Here is the time-frequency representation (spectrogram) of a rolling-element bearing's vibration measurement. Determine the bearing's health state. Answer with exactly one of: normal, inner_race, outer_race, ball.
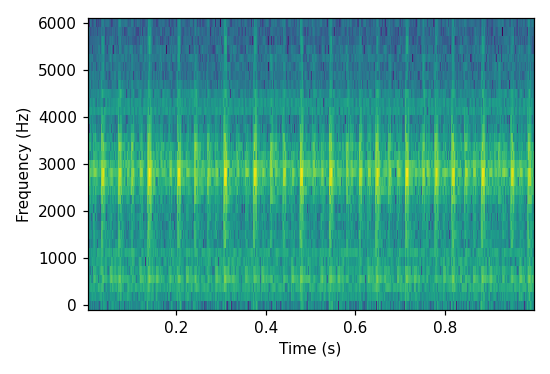
Answer: outer_race